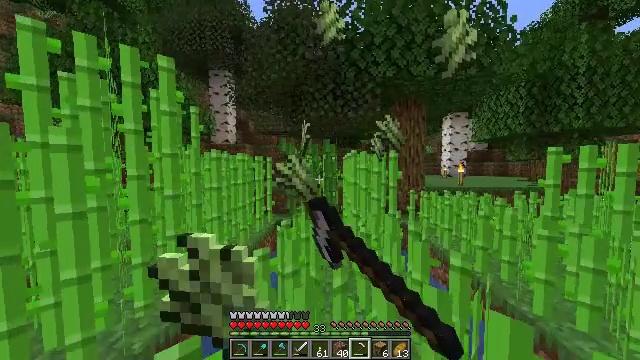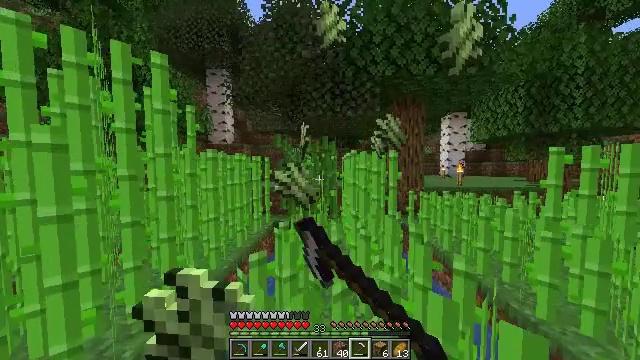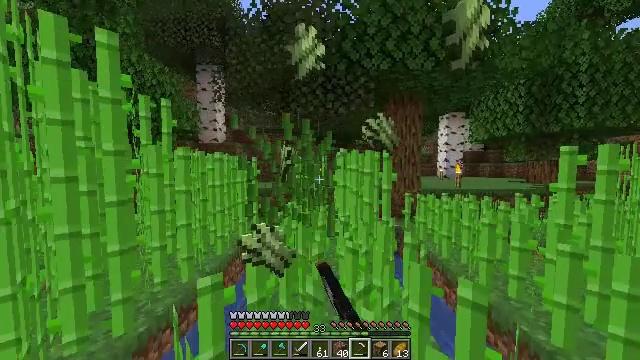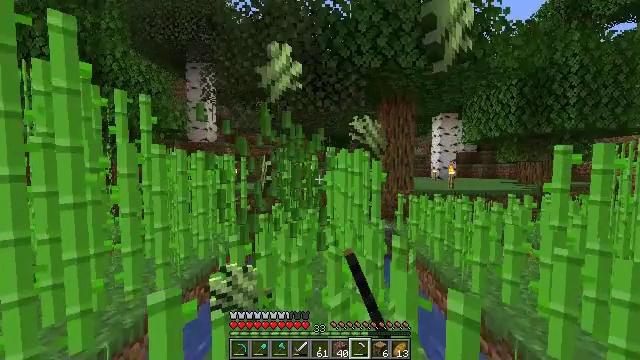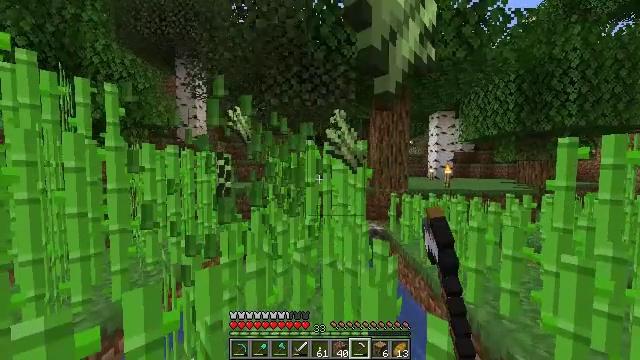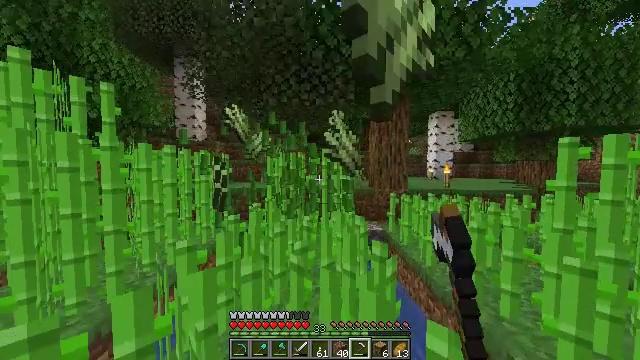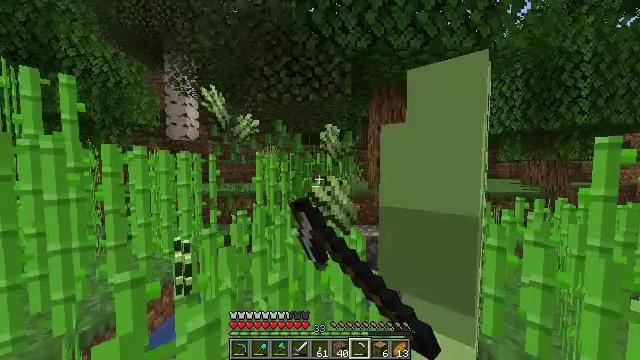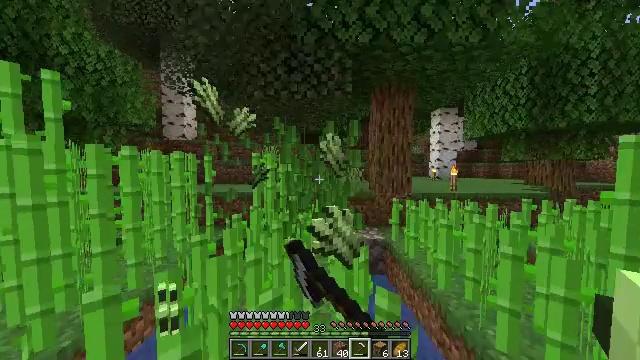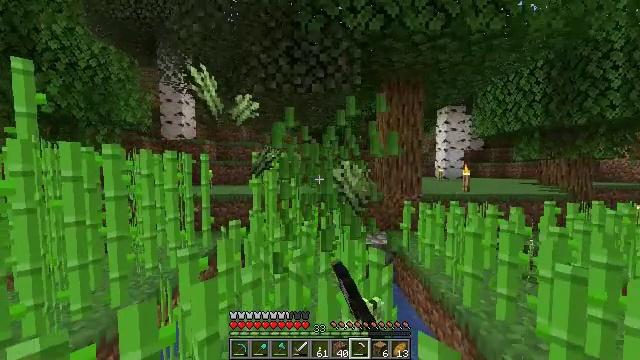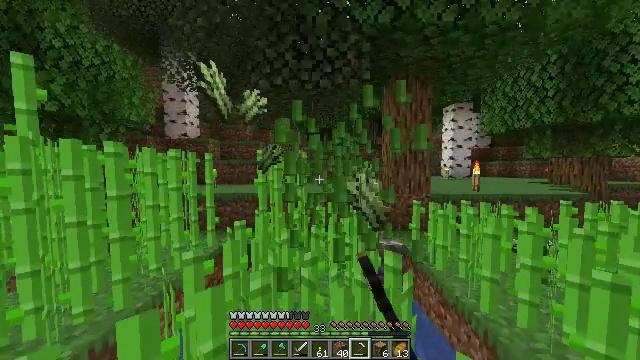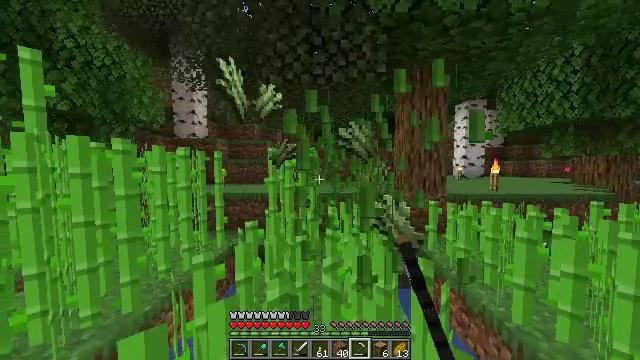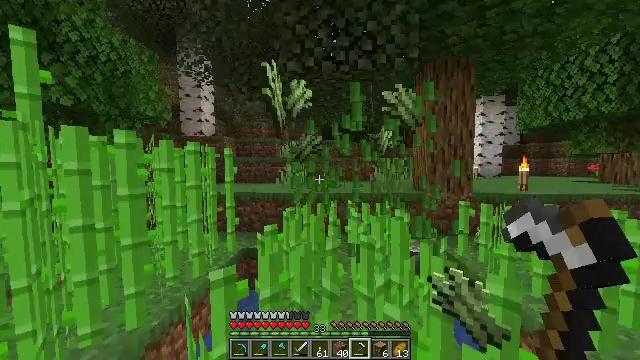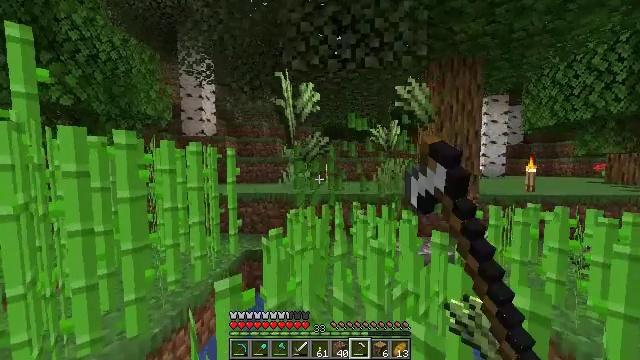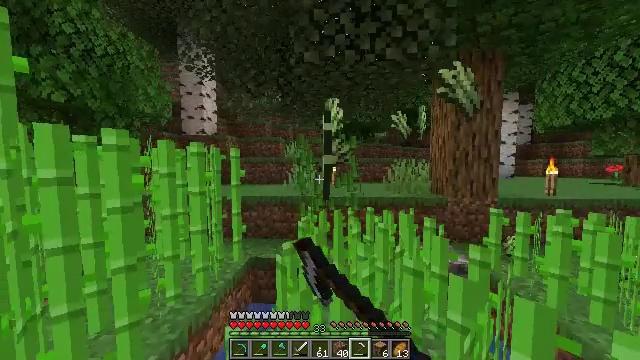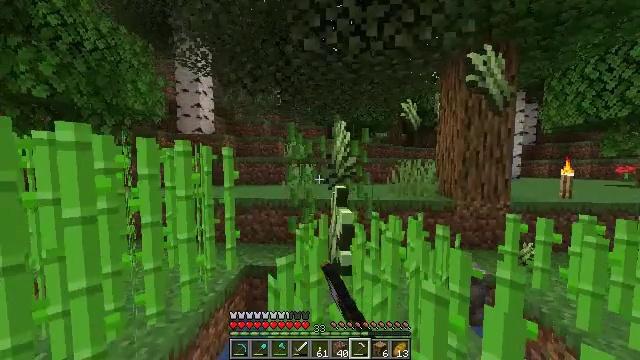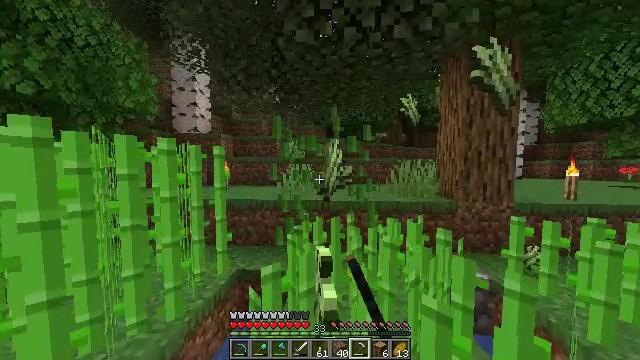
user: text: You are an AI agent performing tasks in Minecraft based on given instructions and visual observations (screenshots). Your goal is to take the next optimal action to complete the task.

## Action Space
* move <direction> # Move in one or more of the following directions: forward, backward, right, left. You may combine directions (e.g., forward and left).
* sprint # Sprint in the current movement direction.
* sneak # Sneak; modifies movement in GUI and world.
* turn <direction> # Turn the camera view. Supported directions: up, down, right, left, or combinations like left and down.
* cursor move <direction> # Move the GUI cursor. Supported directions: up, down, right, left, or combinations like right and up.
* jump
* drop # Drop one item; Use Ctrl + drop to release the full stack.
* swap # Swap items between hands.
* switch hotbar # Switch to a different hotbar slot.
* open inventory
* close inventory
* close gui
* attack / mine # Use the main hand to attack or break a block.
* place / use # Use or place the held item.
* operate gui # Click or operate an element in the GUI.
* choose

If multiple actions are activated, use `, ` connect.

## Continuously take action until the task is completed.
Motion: motion action
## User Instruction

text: Mine the sugar cane near rivers.
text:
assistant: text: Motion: move forward and move right, sprint, attack / mine
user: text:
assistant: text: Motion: move forward and move right, sprint, attack / mine
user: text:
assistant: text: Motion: move forward and move right, sprint, turn right, attack / mine
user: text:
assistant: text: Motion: move forward and move right, sprint, attack / mine
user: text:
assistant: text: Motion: move forward, sprint, attack / mine
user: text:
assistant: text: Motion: move forward, sprint, attack / mine
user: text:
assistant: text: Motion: move forward, sprint, attack / mine
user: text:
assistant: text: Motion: move forward and move left, sprint, attack / mine
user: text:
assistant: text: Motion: move forward and move left, sprint, attack / mine
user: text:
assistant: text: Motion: move forward and move left, sprint, turn left, attack / mine
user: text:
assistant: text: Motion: move forward and move left, sprint, turn left, attack / mine
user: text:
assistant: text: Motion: move forward and move left, sprint, attack / mine
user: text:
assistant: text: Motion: move forward, sprint, attack / mine
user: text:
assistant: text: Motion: move forward and move right, sprint, attack / mine
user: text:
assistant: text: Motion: move forward and move right, sprint, attack / mine
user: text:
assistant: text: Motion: move forward and move right, sprint, attack / mine
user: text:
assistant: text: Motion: move forward and move right, sprint, attack / mine
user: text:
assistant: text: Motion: move forward, sprint, attack / mine
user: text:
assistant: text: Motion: move forward, sprint
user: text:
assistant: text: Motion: move forward, sprint, turn left
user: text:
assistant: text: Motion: move forward, sprint, turn left
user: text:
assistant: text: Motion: move forward, sprint, turn right and up
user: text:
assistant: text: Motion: move forward, sprint
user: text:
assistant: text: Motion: move forward and move right, sprint
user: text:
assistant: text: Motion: move forward and move right, sprint
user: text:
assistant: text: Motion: move forward and move right, sprint
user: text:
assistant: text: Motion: move forward and move right, sprint, turn left
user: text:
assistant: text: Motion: move forward and move right, sprint, turn left
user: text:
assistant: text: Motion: move forward and move right, sprint, turn left
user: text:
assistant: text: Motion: move forward and move right, sprint, turn left